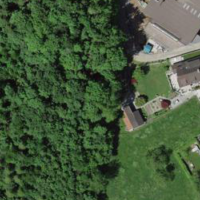
EUNIS habitat code: 55
Species observed at this site:
Cymbalaria muralis